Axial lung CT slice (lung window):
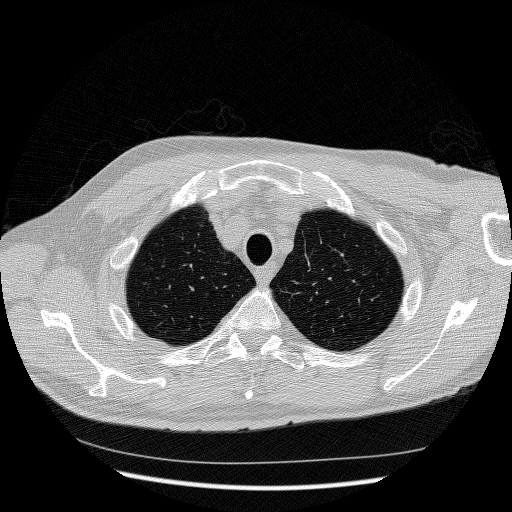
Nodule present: no